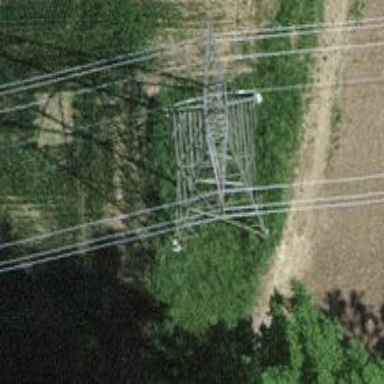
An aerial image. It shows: Power tower.